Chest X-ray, PA view. Patient: 60 years old, sex M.
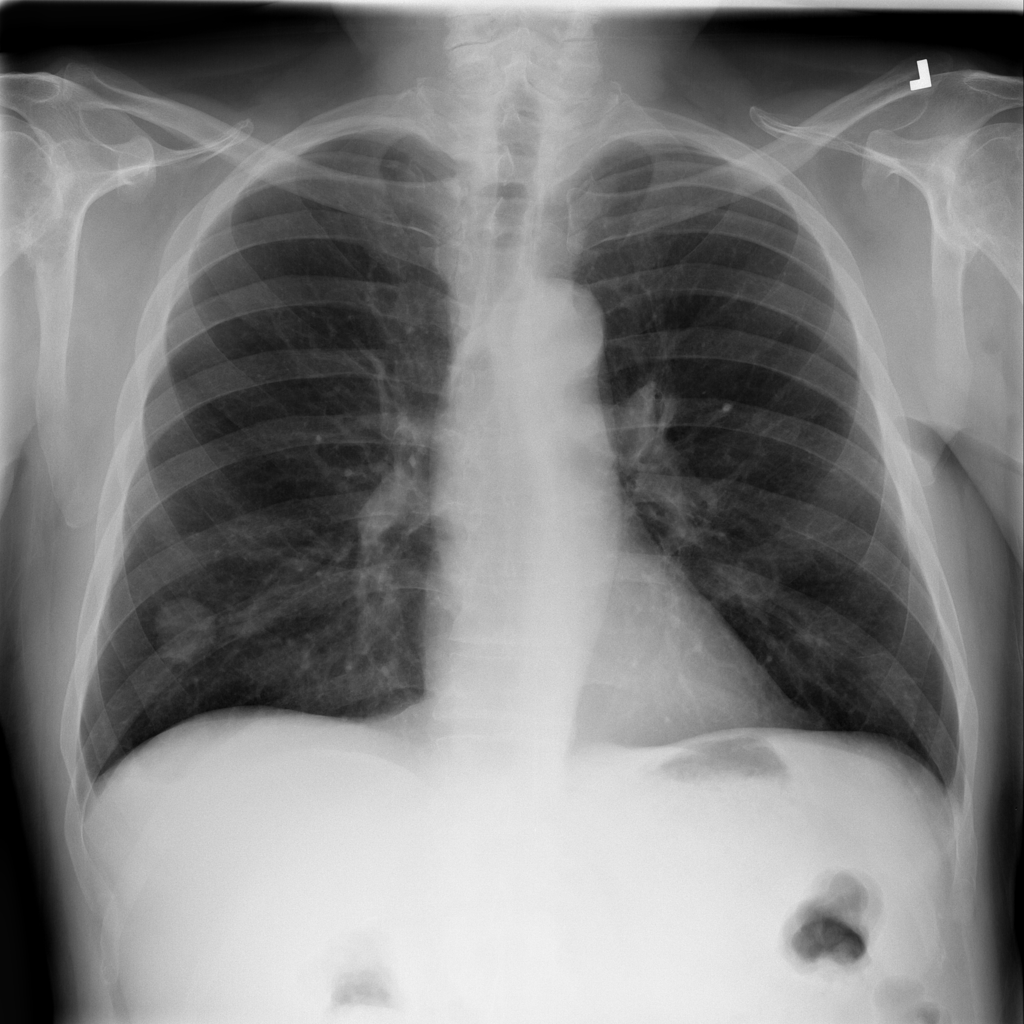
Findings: No Finding